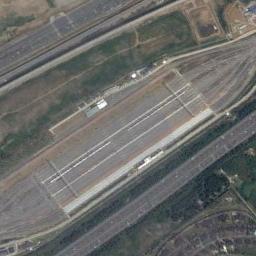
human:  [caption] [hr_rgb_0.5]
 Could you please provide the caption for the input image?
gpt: The railway station is on the bare land next to the grass .

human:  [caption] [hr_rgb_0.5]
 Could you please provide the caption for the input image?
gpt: There is a fully equipped railway station in the suburbs .

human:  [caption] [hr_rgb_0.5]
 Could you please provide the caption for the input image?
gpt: Many buildings of different shapes and sizes are beside the railway station .

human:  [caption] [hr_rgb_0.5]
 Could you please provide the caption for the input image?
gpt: The railway station has lots of railways and some trains and some roads are next to the railway station .

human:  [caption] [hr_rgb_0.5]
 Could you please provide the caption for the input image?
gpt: There are green meadows and some bare land around the railway station .